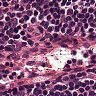
Metastatic tissue present: no